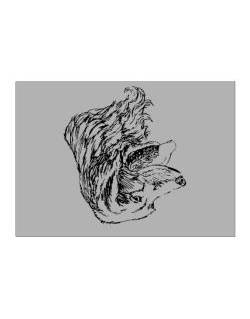
Label: English foxhound